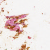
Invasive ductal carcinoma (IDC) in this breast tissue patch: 0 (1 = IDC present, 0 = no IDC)